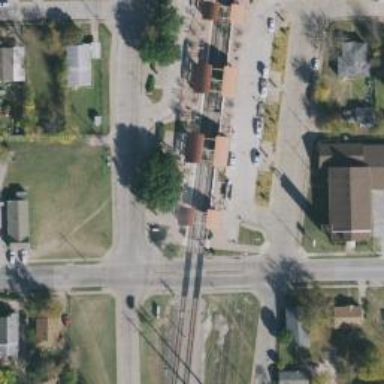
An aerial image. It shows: Railway crossing.